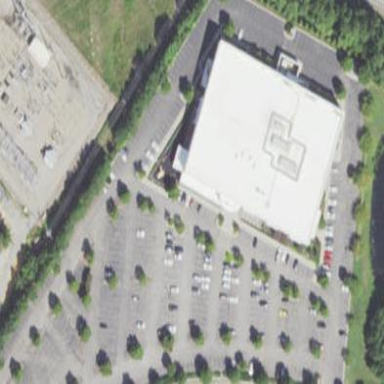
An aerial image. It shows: Sports center building.